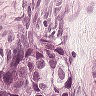
Metastatic tissue present: yes